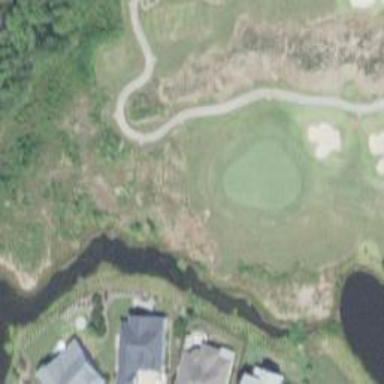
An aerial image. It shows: Service road used as golf cart path.